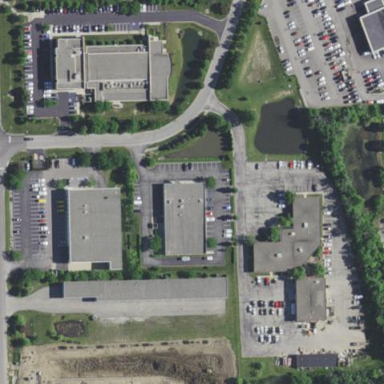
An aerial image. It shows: Commercial area.